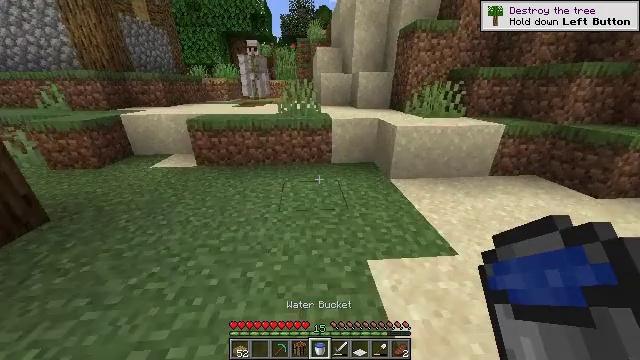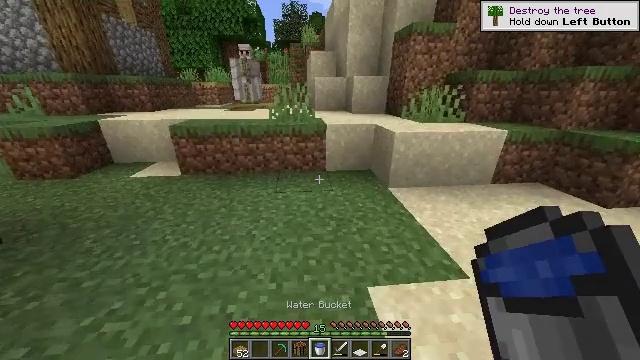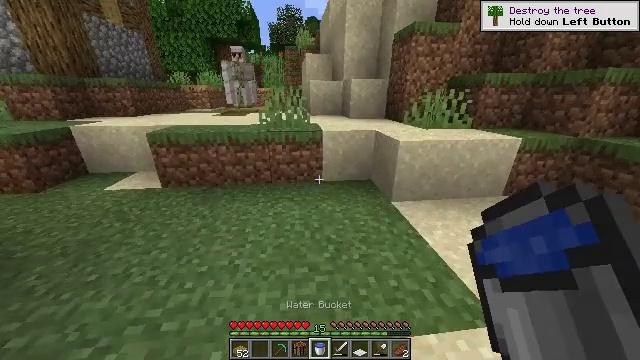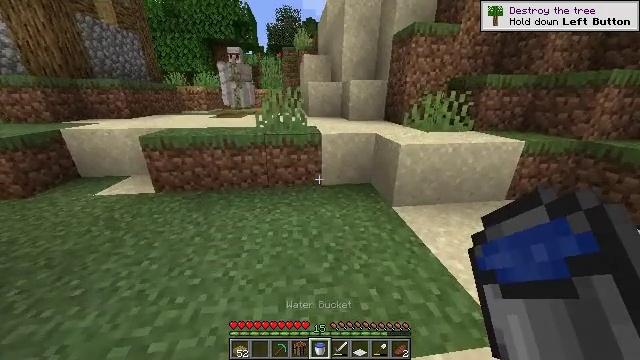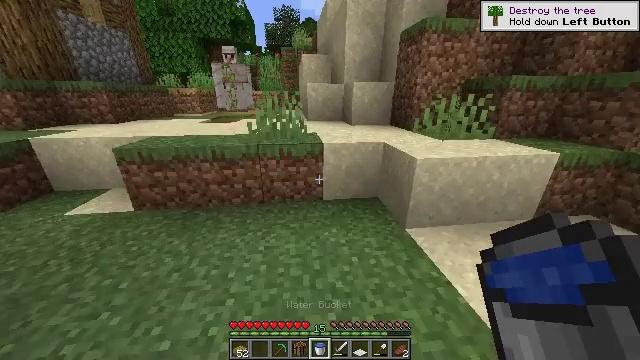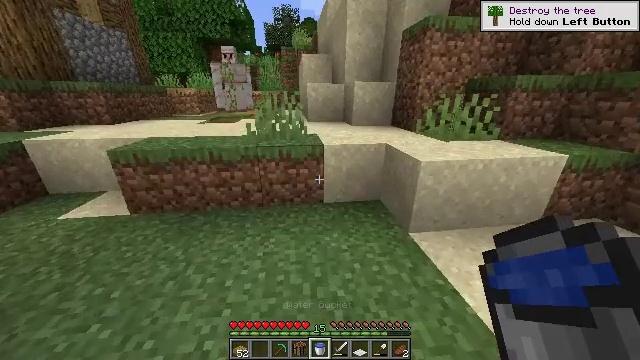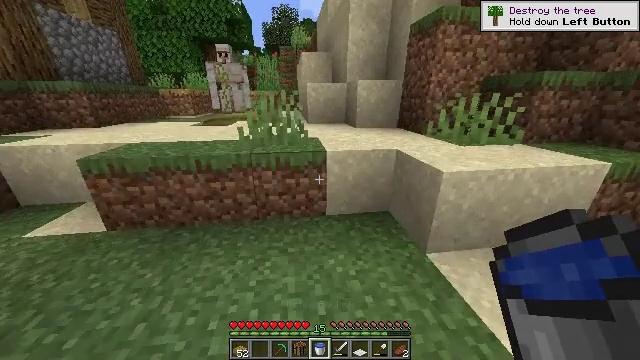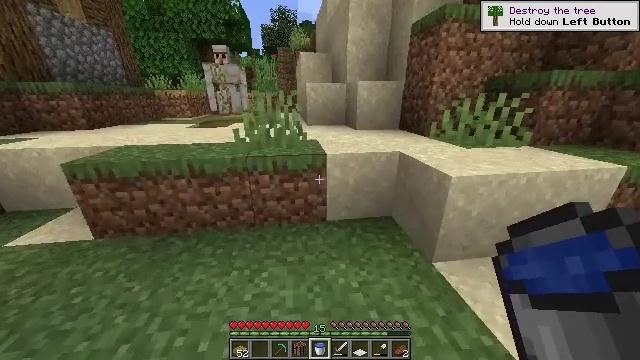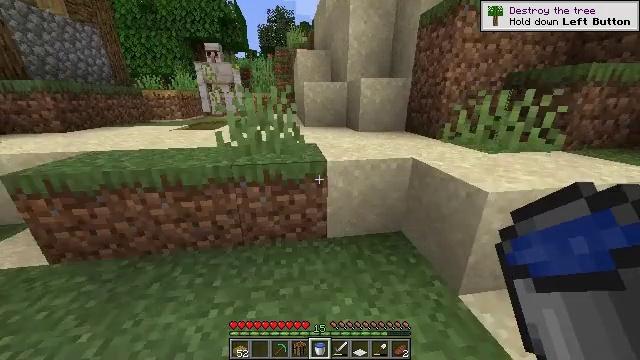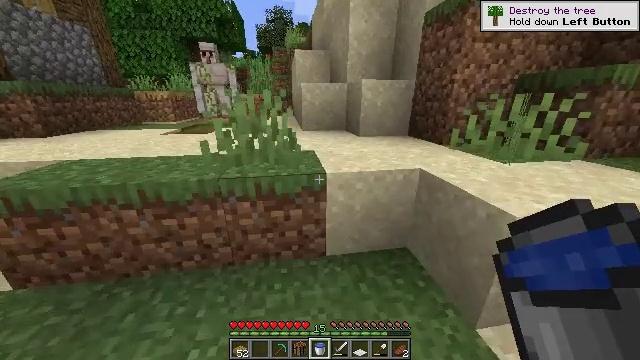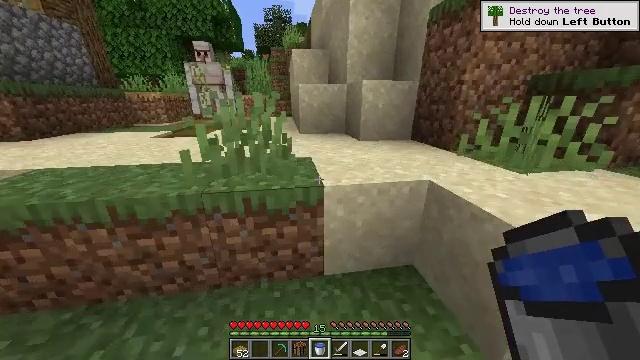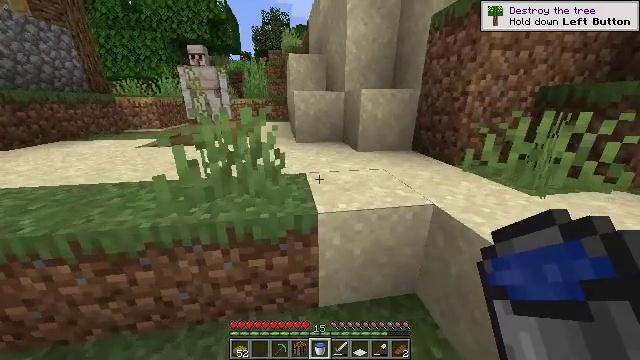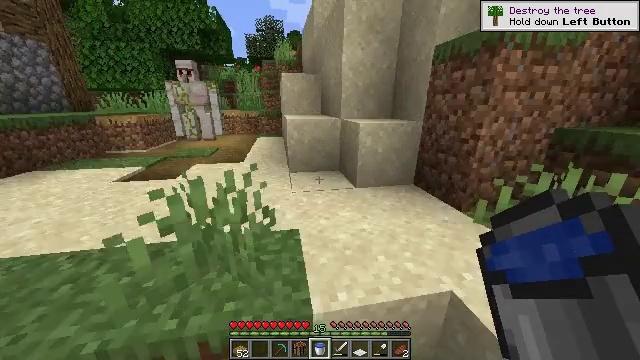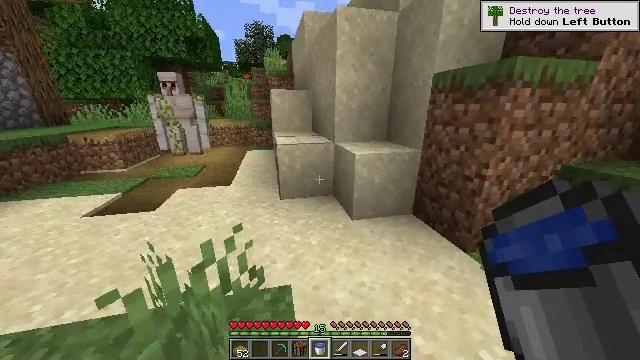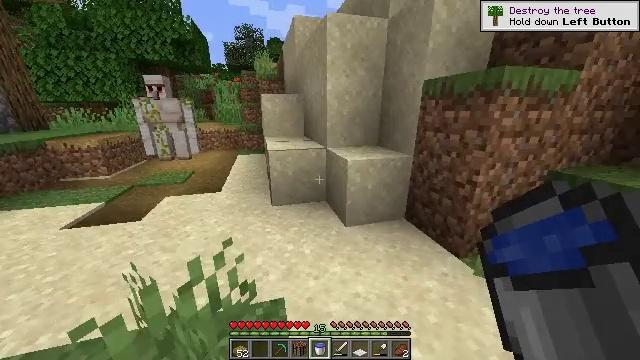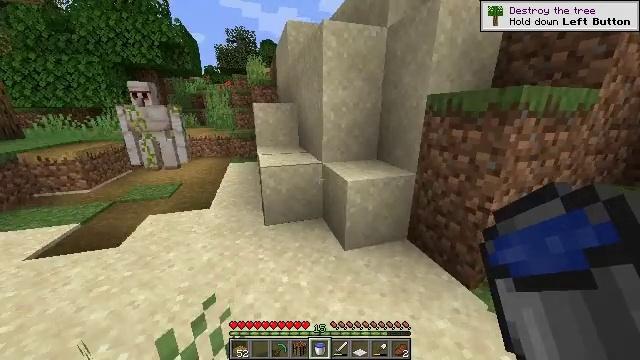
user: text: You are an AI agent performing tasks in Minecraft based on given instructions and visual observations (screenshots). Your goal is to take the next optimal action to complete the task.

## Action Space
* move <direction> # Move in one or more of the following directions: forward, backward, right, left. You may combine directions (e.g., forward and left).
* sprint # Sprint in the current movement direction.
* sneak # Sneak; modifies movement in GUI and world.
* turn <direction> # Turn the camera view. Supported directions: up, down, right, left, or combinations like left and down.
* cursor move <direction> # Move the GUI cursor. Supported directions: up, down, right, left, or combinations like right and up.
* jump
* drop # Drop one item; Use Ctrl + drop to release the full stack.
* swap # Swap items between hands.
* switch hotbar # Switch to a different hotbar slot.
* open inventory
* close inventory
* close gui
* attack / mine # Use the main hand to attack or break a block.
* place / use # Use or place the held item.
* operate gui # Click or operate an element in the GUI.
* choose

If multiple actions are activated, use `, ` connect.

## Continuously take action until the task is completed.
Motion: motion action
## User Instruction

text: Retrieve oak planks from the wooden block.
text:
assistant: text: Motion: move forward, sprint, turn right
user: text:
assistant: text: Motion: move forward, sprint, turn right
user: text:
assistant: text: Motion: move forward, sprint
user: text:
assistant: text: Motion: move forward, sprint
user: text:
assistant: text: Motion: move forward, sprint
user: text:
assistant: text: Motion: move forward, sprint
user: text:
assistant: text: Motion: move forward, sprint
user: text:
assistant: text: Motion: move forward, sprint
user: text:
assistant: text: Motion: move forward, sprint
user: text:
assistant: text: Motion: move forward, sprint
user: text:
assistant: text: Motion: move forward, sprint, jump
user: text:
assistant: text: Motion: move forward, sprint, turn right, jump
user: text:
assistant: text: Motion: move forward, sprint, turn right, jump
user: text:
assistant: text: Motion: move forward, sprint, turn right, jump
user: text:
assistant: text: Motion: move forward, sprint, turn right, jump
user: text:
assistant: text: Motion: move forward, sprint, turn right, jump
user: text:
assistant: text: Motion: move forward, sprint, turn right, jump
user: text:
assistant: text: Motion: move forward, sprint, turn right and up, jump
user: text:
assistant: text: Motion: move forward, sprint, turn right, jump
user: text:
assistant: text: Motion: move forward, sprint, jump
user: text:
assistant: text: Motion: move forward, sprint, turn right, jump
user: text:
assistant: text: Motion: move forward, sprint, turn right and up, jump
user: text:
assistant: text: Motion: move forward, sprint, turn right and up, jump
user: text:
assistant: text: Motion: move forward, sprint, turn right and up, jump
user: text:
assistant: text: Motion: move forward, sprint, turn right and up, jump
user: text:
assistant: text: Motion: move forward, sprint, turn right and up, jump
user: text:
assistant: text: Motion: move forward, sprint, jump
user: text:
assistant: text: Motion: move forward, sprint, jump
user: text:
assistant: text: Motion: move forward, sprint, turn left, jump
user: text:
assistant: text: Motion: move forward, sprint, turn left, jump